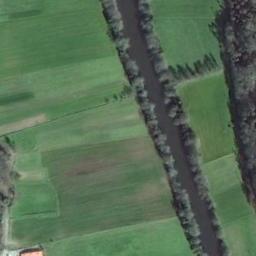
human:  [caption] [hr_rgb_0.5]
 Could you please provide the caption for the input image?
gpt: A straight cyan river with woods and green wheat fields on both sides of the bank .

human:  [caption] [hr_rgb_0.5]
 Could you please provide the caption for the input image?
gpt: There are many trees on either side of the river .

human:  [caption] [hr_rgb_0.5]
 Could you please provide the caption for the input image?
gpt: The deep blue river goes through the farmland and the river is flanked by lots of trees .

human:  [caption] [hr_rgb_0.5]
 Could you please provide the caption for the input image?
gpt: The river goes through green farmland and trees .

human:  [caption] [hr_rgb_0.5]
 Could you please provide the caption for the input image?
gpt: There are some green farmlands near the river .